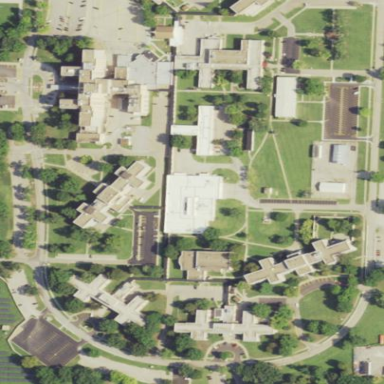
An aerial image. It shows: Hospital providing healthcare services.